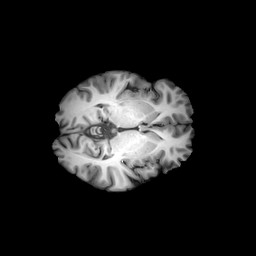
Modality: T1w
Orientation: axial
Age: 22
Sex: female
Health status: ill